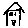
Label: house